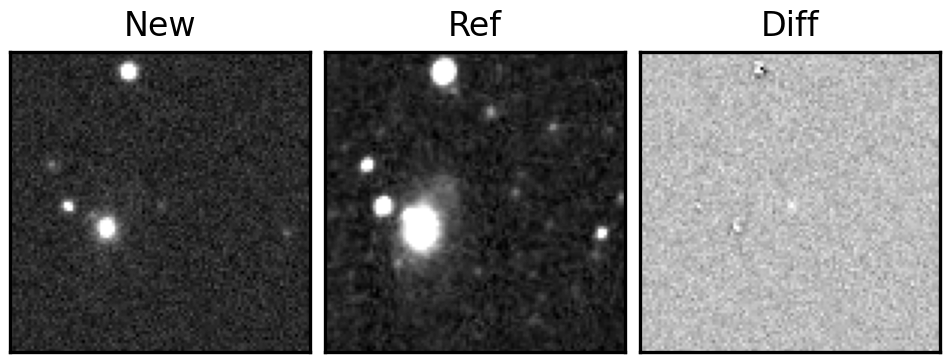
Label: real